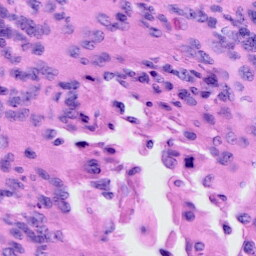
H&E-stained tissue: Cervix